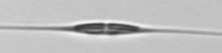
Label: Cylindrotheca